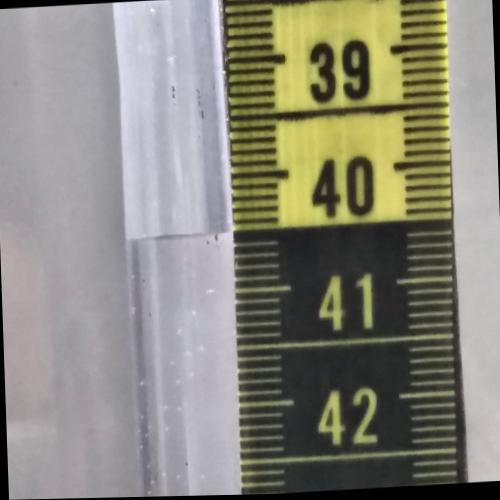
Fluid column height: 40.5 cm